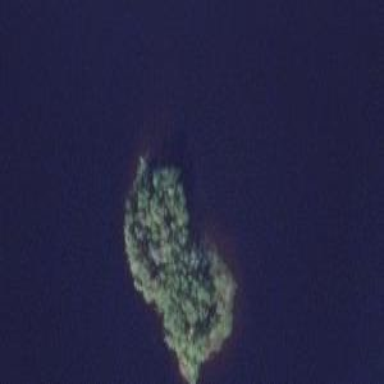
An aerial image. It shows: Islet.